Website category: university
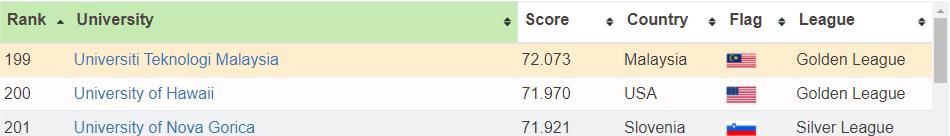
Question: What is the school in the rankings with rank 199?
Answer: Universiti Teknologi Malaysia

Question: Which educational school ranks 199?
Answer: Universiti Teknologi Malaysia

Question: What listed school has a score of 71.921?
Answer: University of Nova Gorica

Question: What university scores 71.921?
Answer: University of Nova Gorica

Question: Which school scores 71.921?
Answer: University of Nova Gorica

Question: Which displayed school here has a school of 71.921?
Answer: University of Nova Gorica

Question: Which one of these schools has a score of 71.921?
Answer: University of Nova Gorica

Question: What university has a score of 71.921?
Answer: University of Nova Gorica

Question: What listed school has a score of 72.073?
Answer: Universiti Teknologi Malaysia

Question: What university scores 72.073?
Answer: Universiti Teknologi Malaysia

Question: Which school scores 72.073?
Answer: Universiti Teknologi Malaysia

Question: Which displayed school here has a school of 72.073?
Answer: Universiti Teknologi Malaysia

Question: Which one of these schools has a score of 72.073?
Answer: Universiti Teknologi Malaysia

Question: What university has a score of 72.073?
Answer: Universiti Teknologi Malaysia

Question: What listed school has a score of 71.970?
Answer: University of Hawaii

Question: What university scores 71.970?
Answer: University of Hawaii

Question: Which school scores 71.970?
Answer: University of Hawaii

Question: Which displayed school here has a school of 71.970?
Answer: University of Hawaii

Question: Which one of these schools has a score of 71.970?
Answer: University of Hawaii

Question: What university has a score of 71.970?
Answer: University of Hawaii

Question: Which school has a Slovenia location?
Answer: University of Nova Gorica

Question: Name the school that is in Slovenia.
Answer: University of Nova Gorica

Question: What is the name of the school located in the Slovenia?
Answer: University of Nova Gorica

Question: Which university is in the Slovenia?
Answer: University of Nova Gorica

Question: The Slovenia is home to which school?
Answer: University of Nova Gorica

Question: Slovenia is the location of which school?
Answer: University of Nova Gorica

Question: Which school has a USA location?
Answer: University of Hawaii

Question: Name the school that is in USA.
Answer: University of Hawaii

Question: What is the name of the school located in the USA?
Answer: University of Hawaii

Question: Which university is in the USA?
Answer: University of Hawaii

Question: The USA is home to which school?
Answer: University of Hawaii

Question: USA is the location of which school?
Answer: University of Hawaii

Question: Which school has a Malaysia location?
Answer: Universiti Teknologi Malaysia

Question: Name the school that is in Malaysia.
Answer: Universiti Teknologi Malaysia

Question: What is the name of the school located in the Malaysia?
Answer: Universiti Teknologi Malaysia

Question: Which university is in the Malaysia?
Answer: Universiti Teknologi Malaysia

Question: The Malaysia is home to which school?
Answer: Universiti Teknologi Malaysia

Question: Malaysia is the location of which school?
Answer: Universiti Teknologi Malaysia